Field crop: tomato
Growth stage: 2
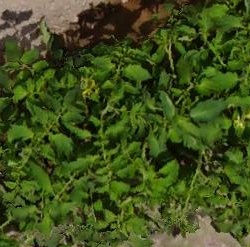
Species: tomato